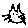
Label: cat